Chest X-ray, PA view. Patient: 34 years old, sex M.
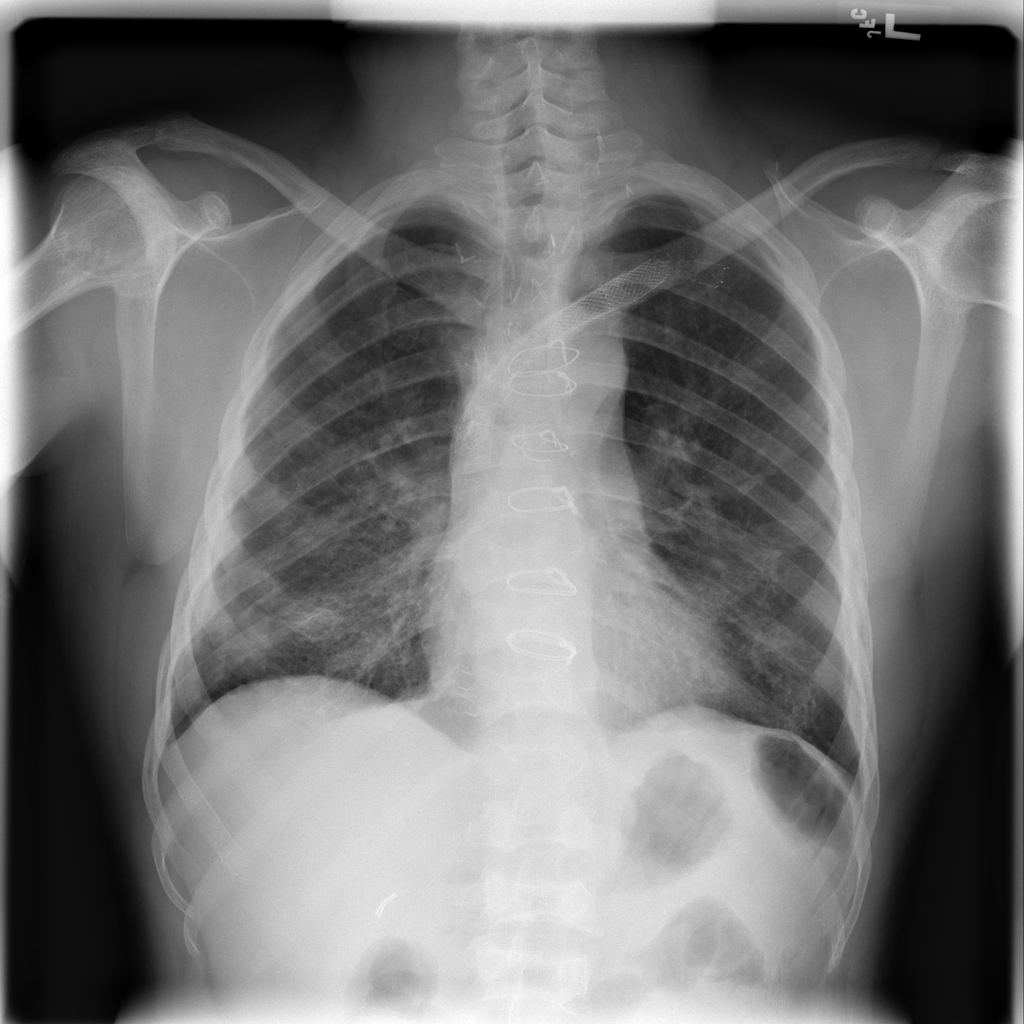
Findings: Infiltration, Pleural_Thickening